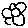
Label: flower